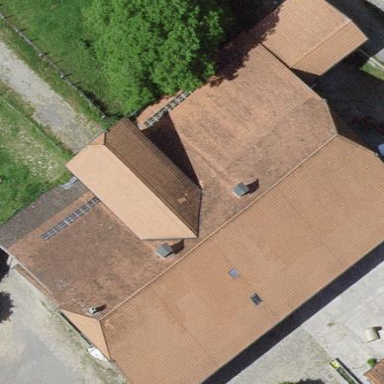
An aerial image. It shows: Rural barn.